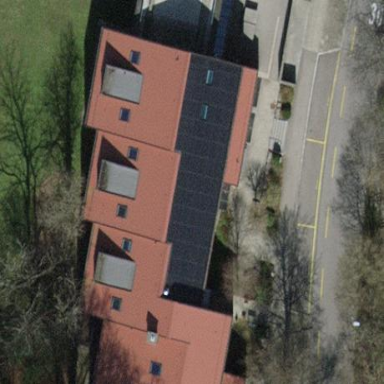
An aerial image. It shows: School building with flat roof.